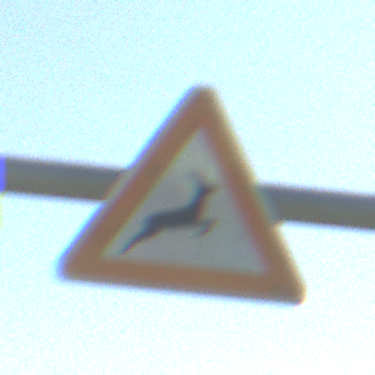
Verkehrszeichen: WildwechselLinks
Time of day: Midday
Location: Outdoor (Nature)
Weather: Clear
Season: NotSpecified
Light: Natural